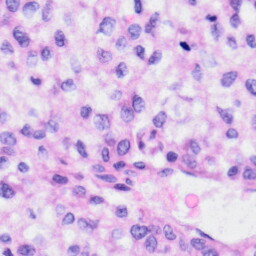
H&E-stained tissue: Liver